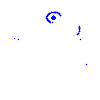
Particle: electron